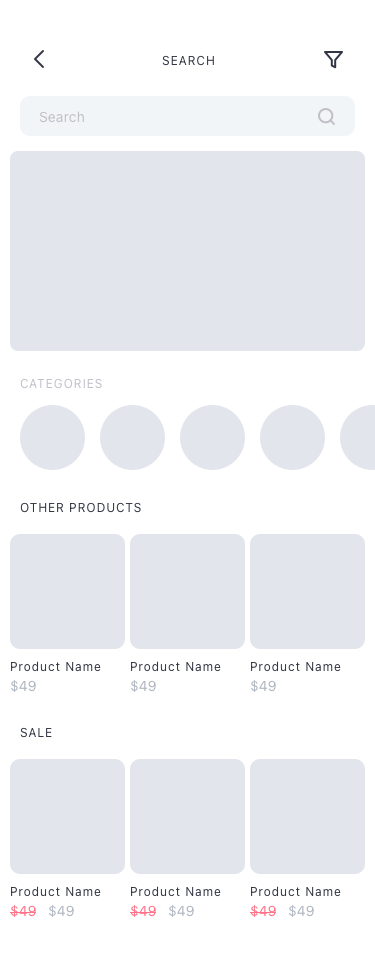
Text in this UI design:
MOST LISTENING LISTS
List Name
List name
7.543.836
List Name
13.543
NEW LISTS
Global Top 50
13.543.372
Viral Top 50
7.543.836
Global Top 50
13.543.372
POPULAR LISTS
Lists